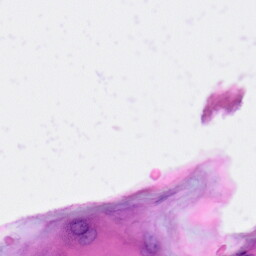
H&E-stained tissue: Skin